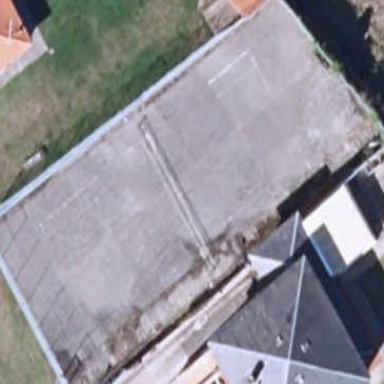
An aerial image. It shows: Tennis court in leisure pitch.